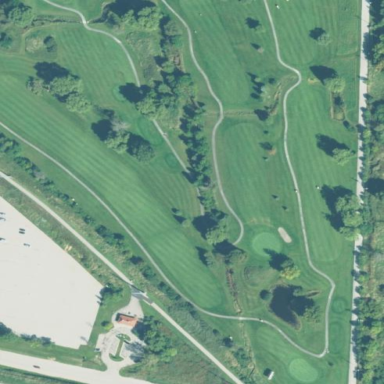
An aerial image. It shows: Water hazard on golf course.